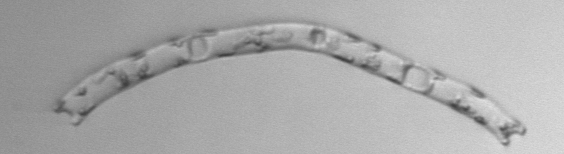
Label: Eucampia_morphytype1